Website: ulta-beauty
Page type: account-selection
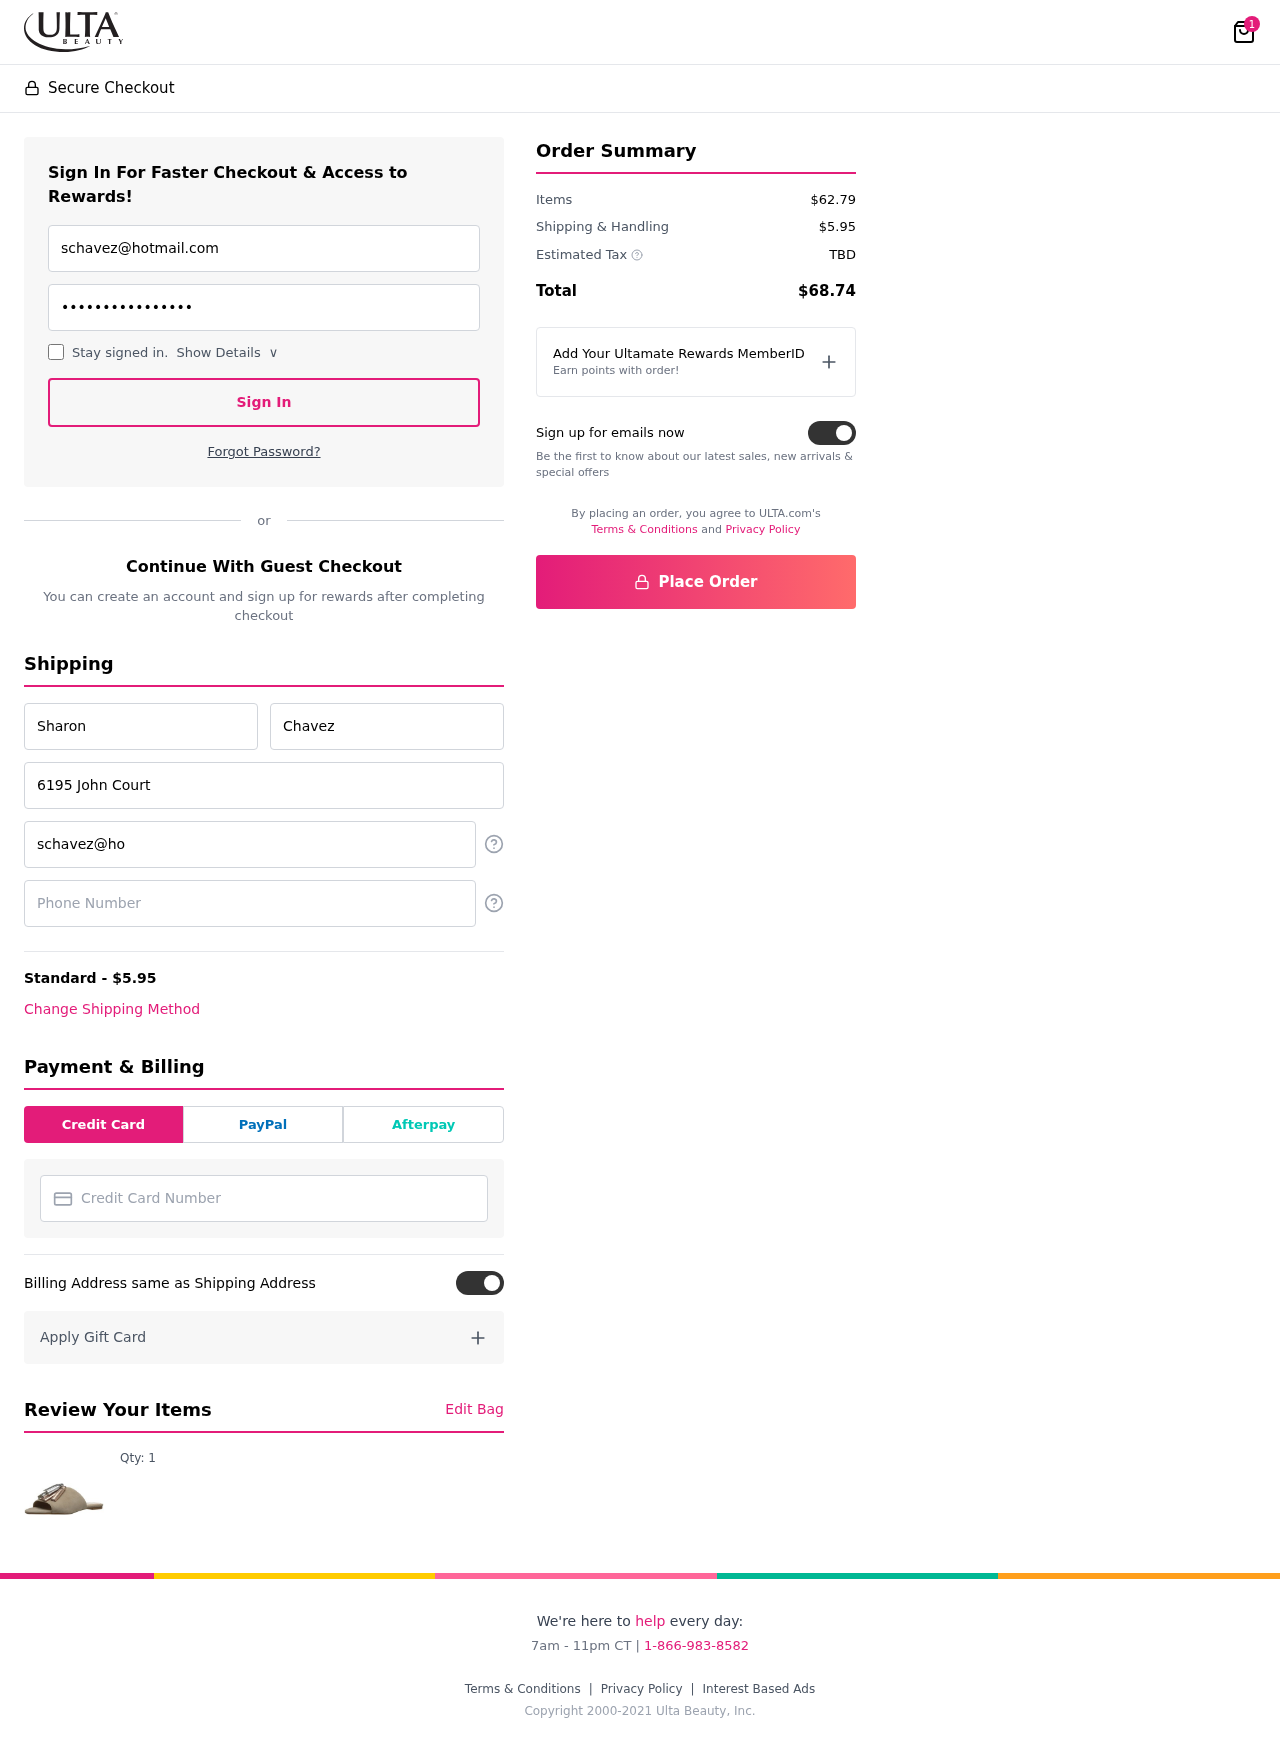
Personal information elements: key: PII_CARD_NUMBER
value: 4994 3658 8587 4054
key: PII_EMAIL
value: schavez@hotmail.com
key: PII_EMAIL2
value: schavez@hotmail.com
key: PII_FIRSTNAME
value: Sharon
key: PII_LASTNAME
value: Chavez
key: PII_PHONE
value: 8404598412
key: PII_STREET
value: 6195 John Court
Product elements: key: PRODUCT1_QUANTITY
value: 1
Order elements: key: ORDER_NUM_ITEMS
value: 1
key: ORDER_SHIPPING_COST
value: $5.95
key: ORDER_SUBTOTAL
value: $62.79
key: ORDER_TAX
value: TBD
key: ORDER_TOTAL
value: $68.74